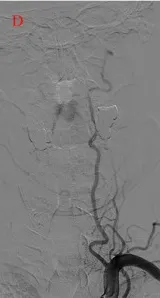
(D) Tortuosity of the left VA revealed by angiogram.
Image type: radiology (ct)